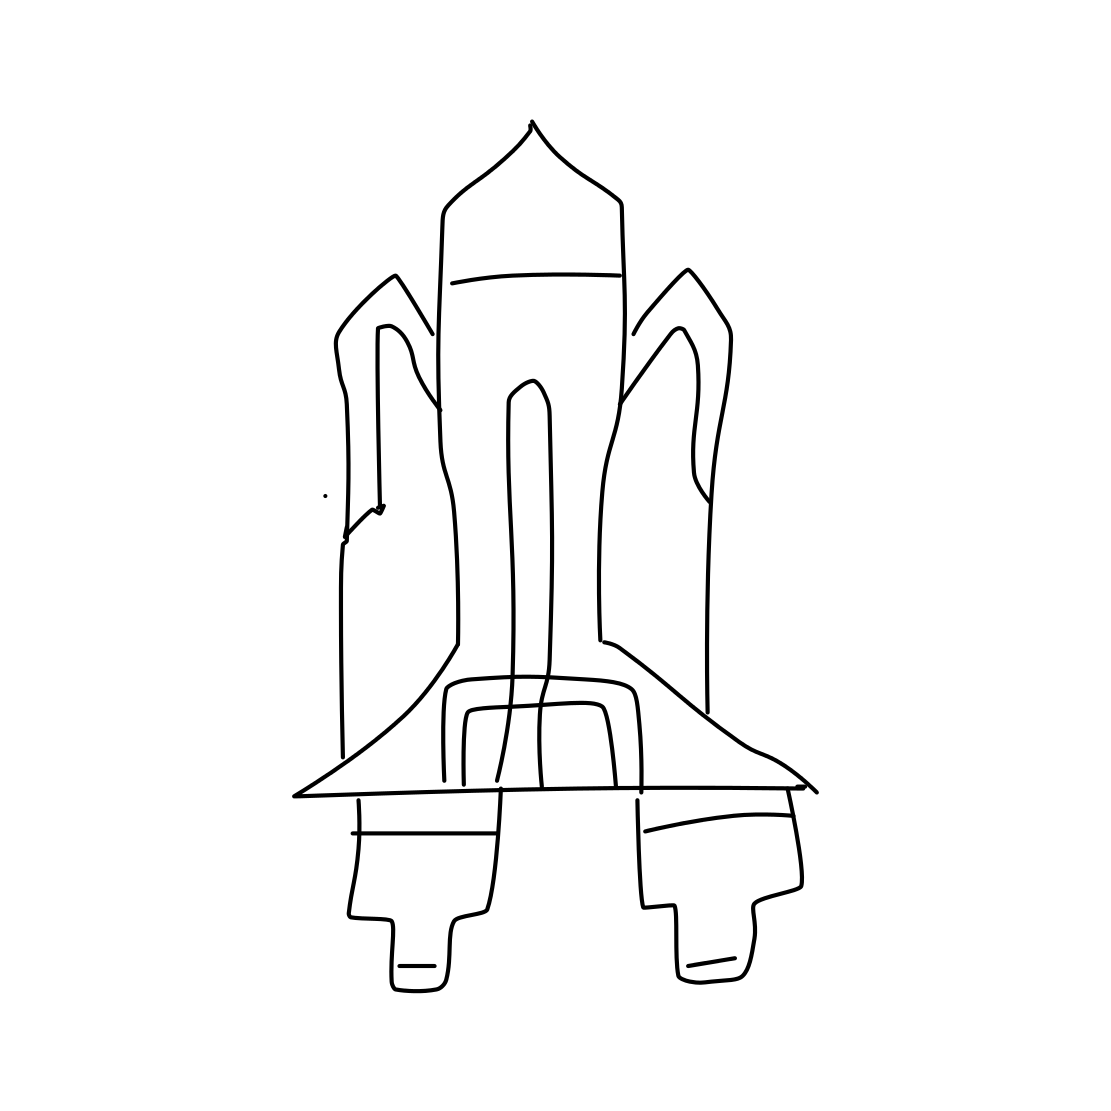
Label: space shuttle